【题型】解答题　【知识点】立体几何　【难度】easy
如图，以正方体$ABCD-A_1B_1C_1D_1$六个面的中心为顶点所构成的多面体有多少条棱和多少个面？设正方体的棱长为$1$，这个多面体的表面积和体积是多少？

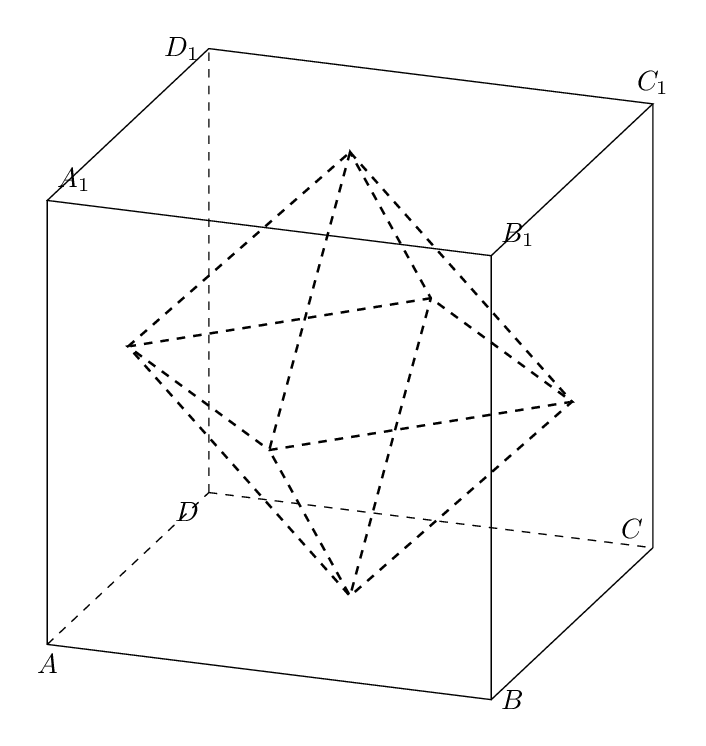
【解答】
\noindent \textbf{【答案】}12条棱，8个面，表面积为$\sqrt{3}$，体积为$\dfrac{1}{6}$

\vspace{0.5em}
\noindent \textbf{【分析】}根据图形可知得到的多面体是正八面体，然后利用锥体的表面积公式与体积计算公式即可求解.

\vspace{0.5em}
\noindent \textbf{【详解】}由正方体的对称性结合图形可知，这个多面体有12条棱，8个面，
\noindent 且这个多面体的各棱长相等，故这个多面体为正八面体，
\noindent 若正方体的棱长为$1$，则该正八面体的棱长为$1\times\dfrac{\sqrt{2}}{2}=\dfrac{\sqrt{2}}{2}$，
\noindent 则这个多面体的表面积
\[
S=8\times\dfrac{\sqrt{3}}{4}\times\left(\dfrac{\sqrt{2}}{2}\right)^2=\sqrt{3},
\]
\noindent 这个多面体的体积
\[
V=2\times\dfrac{1}{3}\times\left(\dfrac{\sqrt{2}}{2}\right)^2\times\dfrac{1}{2}=\dfrac{1}{6}.
\]